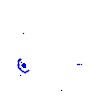
Particle: electron